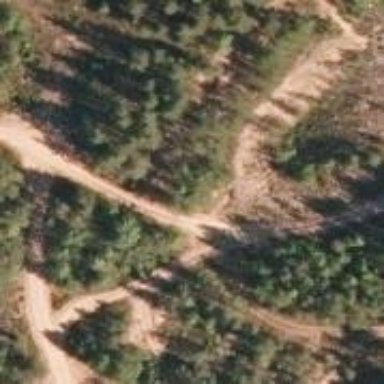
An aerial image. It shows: Track with very rough surface.